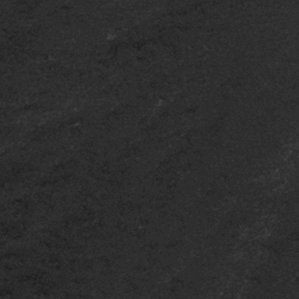
Label: frost